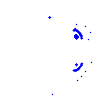
Particle: electron